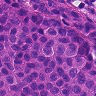
Metastatic tissue present: yes